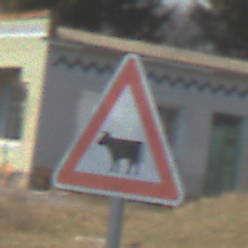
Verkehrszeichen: ViehtriebRechts
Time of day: Midday
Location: Outdoor (Suburban)
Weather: PartlyCloudy
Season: NotSpecified
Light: Natural